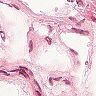
Metastatic tissue present: no